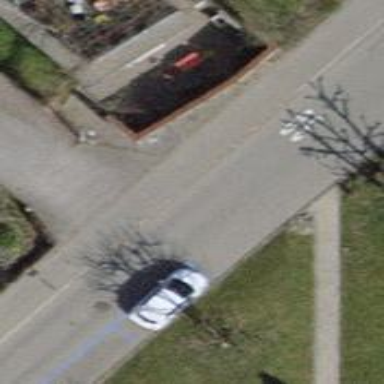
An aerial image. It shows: Residential road with compacted surface.